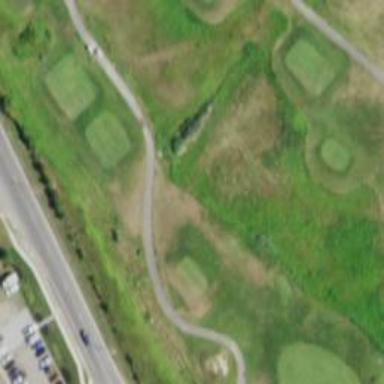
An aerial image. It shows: Asphalt service road that appears to be golf cart path.